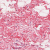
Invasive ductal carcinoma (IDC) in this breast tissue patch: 0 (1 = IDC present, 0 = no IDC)